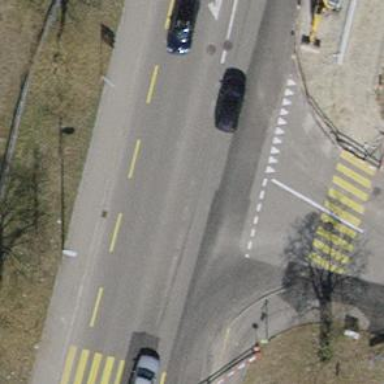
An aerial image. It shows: Asphalt secondary road with dedicated lane for cyclists on both sides.